Question: I've looked and looked for a solution to this problem and am turning up nothing.
I'm generating rectangular FITS images through matplotlib and subsequently applying WCS coordinates to them using AstroPy (or PyFITS). My images are in galactic latitude and longitude, so the header keywords appropriate for my maps should be 'GLON-CAR' and 'GLAT-CAR' (for Cartesian projection). I've looked at <URL>
But when I generate my maps, the coordinates are not at all Cartesian. Here's a side-by-side comparison of my map (left) and another reference map of roughly the same region (right). Both are listed 'GLON-CAR' and 'GLAT-CAR' in the FITS header, but mine is screwy when looked at in SAO DS9 (note that the coordinate grid is something SAO DS9 generates based on the data in the FITS header, or at least stored somewhere in the FITS file):

This is problematic, because the coordinate-assigning algorithm will assign incorrect coordinates to each pixel if the projection is wrong.
Has anyone encountered this, or know what could be the problem?
I've tried applying other projections (just to see how they perform in SAO DS9) and they come out fine... but my Cartesian and Mercator projections do not come out with the orthogonal grid like they should.
I can't believe this would be a bug in AstroPy, but I can't find any other cause... unless my arguments in the header are incorrectly formatted, but I still don't see how that could cause the problem I'm experiencing. Or would you recommend using something else? (I've looked at matplotlib basemap but have had some trouble getting that to work on my computer).
My header code is below:
'''
from __future__ import division
import numpy as np
from astropy.io import fits as pyfits # or use 'import pyfits, same thing'
#(lots of code in between: defining variables and simple calculations...
#probably not relevant)
header['BSCALE'] = (1.00000, 'REAL = TAPE*BSCALE + BZERO')
header['BZERO'] = (0.0)
header['BUNIT'] = ('mag ', 'UNIT OF INTENSITY')
header['BLANK'] = (-100.00, 'BLANK VALUE')
header['CRVAL1'] = (glon_center, 'REF VALUE POINT DEGR') #FIRST COORDINATE OF THE CENTER
header['CRPIX1'] = (center_x+0.5, 'REF POINT PIXEL LOCATION') ## REFERENCE X PIXEL
header['CTYPE1'] = ('GLON-CAR', 'COORD TYPE : VALUE IS DEGR')
header['CDELT1'] = (-glon_length/x_length, 'COORD VALUE INCREMENT WITH COUNT DGR') ### degrees per pixel
header['CROTA1'] = (0, 'CCW ROTATION in DGR')
header['CRVAL2'] = (glat_center, 'REF VALUE POINT DEGR') #Y COORDINATE OF THE CENTER
header['CRPIX2'] = (center_y+0.5, 'REF POINT PIXEL LOCATION') #Y REFERENCE PIXEL
header['CTYPE2'] = ('GLAT-CAR', 'COORD TYPE: VALUE IS DEGR') # WAS CAR OR TAN
header['CDELT2'] = (glat_length/y_length, 'COORD VALUE INCREMENT WITH COUNT DGR') #degrees per pixel
header['CROTA2'] = (rotation, 'CCW ROTATION IN DEGR') #NEGATIVE ROTATES CCW around origin (bottom left).
header['DATAMIN'] = (data_min, 'Minimum data value in the file')
header['DATAMAX'] = (data_max, 'Maximum data value in the file')
header['TELESCOP'] = ("Produced from 2MASS")
pyfits.update(filename, map_data, header)
'''
Thanks for any help you can provide.
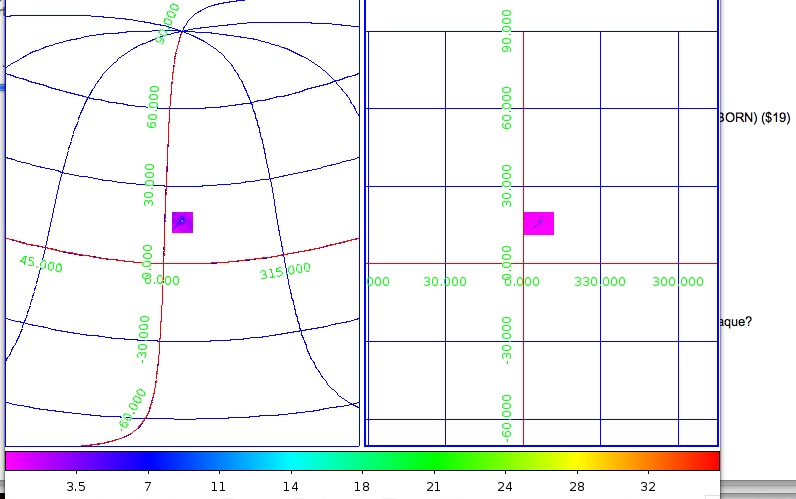
Answer: In the modern definition of the '-CAR' projection (from Calabretta et al.), 'GLON-CAR'/'GLAT-CAR' projection only produces a rectilinear grid if 'CRVAL2' is set to zero. If 'CRVAL2' is not zero, then the grid is curved (this should have nothing to do with Astropy). You can try and fix this by adjusting 'CRVAL2' and 'CRPIX2' so that 'CRVAL2' is zero. Does this help?
Just to clarify what I mean, try, after your code above, and before writing out the file:
'''
header['CRPIX2'] -= header['CRVAL2'] / header['CDELT2']
header['CRVAL2'] = 0.
'''
Any luck?
If you look at the header for the 'reference' file you looked at, you'll see that 'CRVAL2' is zero there. Just to be clear, there's nothing with 'CRVAL2' being non-zero, but the grid is then no longer rectilinear.